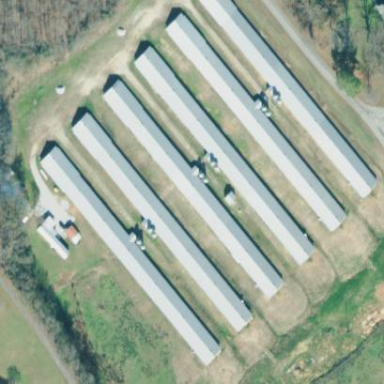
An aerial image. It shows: Poultry farmyard.